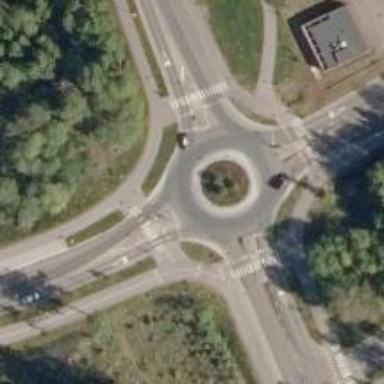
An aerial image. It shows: Secondary road with asphalt surface leading to roundabout junction.